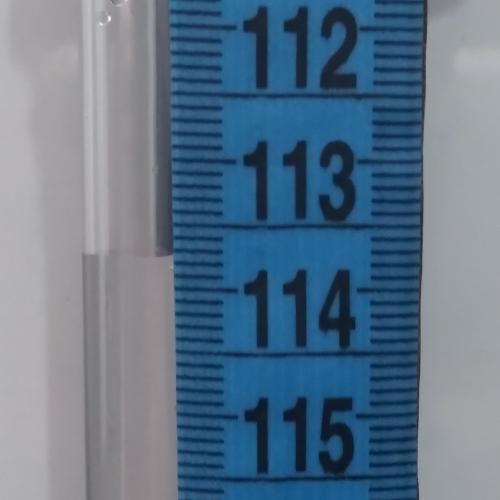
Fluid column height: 113.7 cm